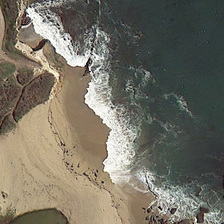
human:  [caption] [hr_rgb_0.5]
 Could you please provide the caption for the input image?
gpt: white waves in green ocean is near yellow beach and green meadow .

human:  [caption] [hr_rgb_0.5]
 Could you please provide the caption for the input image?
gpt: white waves in green ocean is near yellow beach and green meadow .

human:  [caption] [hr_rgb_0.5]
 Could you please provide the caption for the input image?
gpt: white waves in green ocean is near yellow beach and green meadow .

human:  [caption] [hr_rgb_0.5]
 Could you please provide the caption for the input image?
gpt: white waves in green ocean is near yellow beach and green meadow .

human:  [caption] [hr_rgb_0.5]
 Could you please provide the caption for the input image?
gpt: white waves in green ocean is near yellow beach and green meadow .